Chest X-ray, PA view. Patient: 41 years old, sex M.
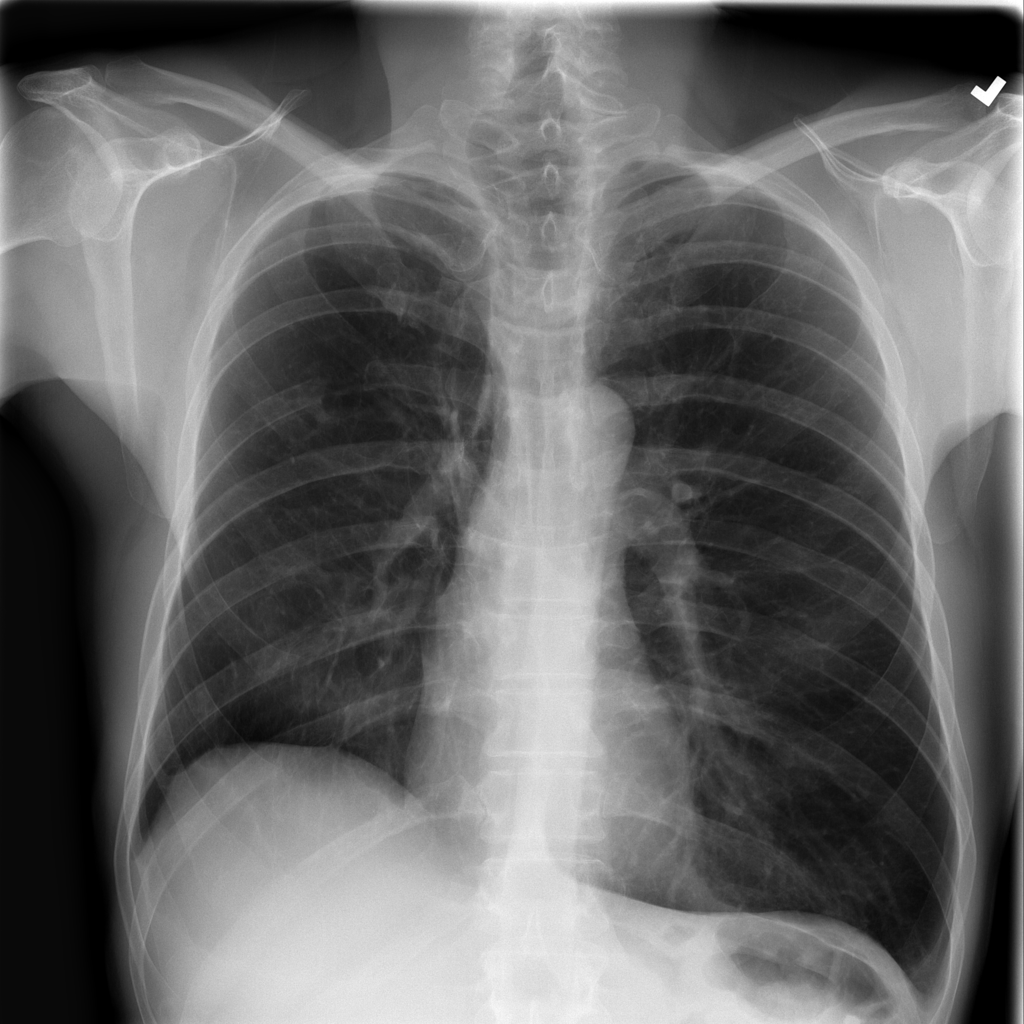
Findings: No Finding